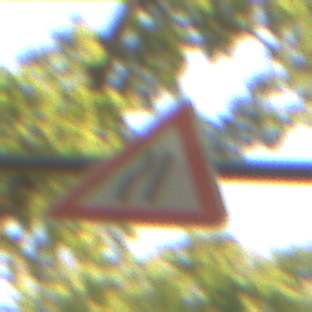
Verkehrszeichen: EinseitigVerengteFahrbahnLinks
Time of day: Midday
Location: Outdoor (Nature)
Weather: PartlyCloudy
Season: NotSpecified
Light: Natural